Question: Have a look at this figure below, which is a Quick Book Enterprise Solution 2014

Judging by its interface (not its DLL), I don't think you can easily guess with what platform/language does the above application was created. Qt? .NET? Java? It has its own border, custom menu, ... etc. In a simple wording, "it has totally customized UI that make it stand from the rest".
What do we need to be able to create this kind of application with fully customized UI? And what if I add cross platform aspect in this application? Different customized widgets in different OSes... but maintaining the same level of UI appearance...
I have previous experience with Qt, .. but I am not sure Qt can do this.. or is it?
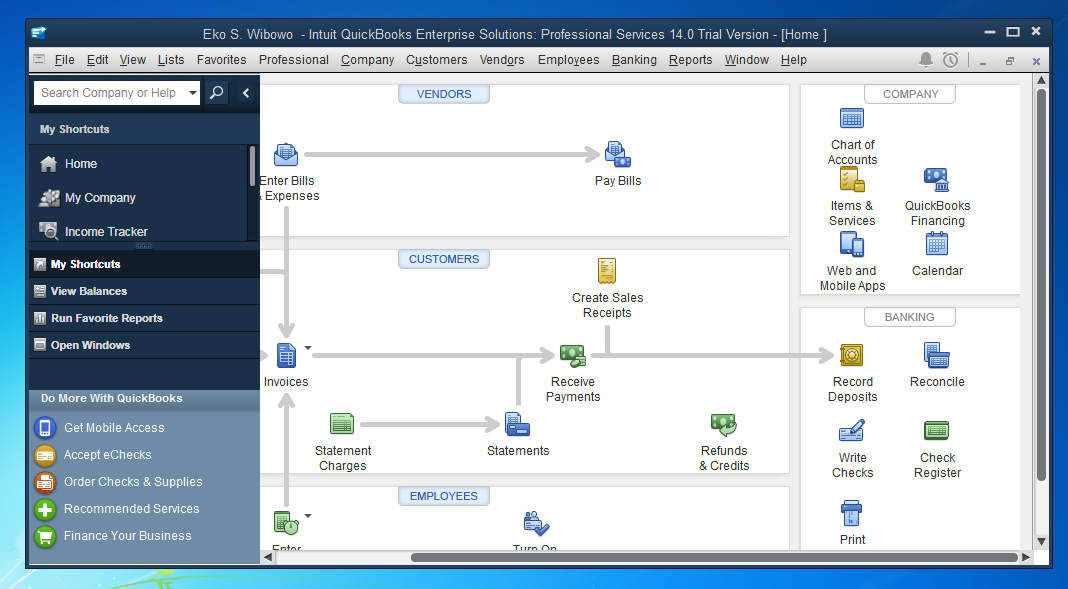
Answer: For instance, you can write your own plugin similar to the <URL>.
Here, you can find an example how to write widget based style plugins with Qt 5:
<URL>
You would work with the <URL> plugin interface.
If you are looking into a bit more modern solution, you may find <URL> documentation useful.